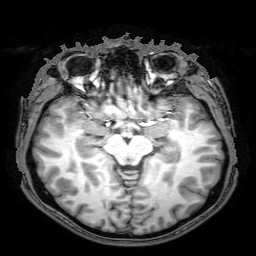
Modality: T1w
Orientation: axial
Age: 20
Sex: male
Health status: ill
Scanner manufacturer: philips
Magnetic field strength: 3 T
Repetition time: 8.085 s
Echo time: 3.697 s